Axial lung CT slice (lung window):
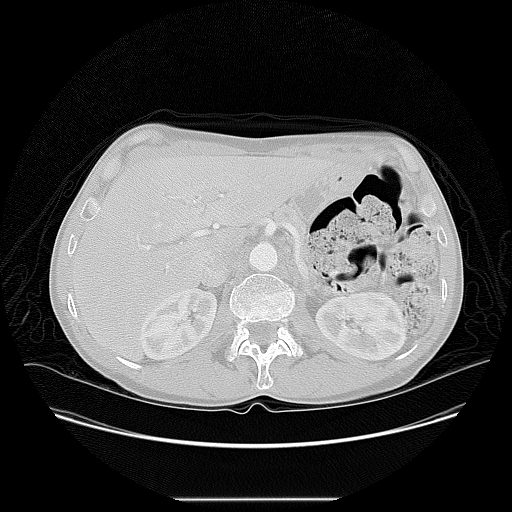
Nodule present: no